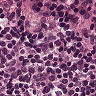
Metastatic tissue present: no